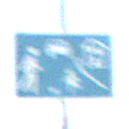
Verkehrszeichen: BeginnVerkehrsberuhigterBereich
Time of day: SunriseSunset
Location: Outdoor (Nature)
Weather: PartlyCloudy
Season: NotSpecified
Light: Natural